Question: I need to do something like:

This is how far I know:
<URL>
The problems is that I can't put it between the '<p />' because it's dynamic content... how I can solve that?
Thank you!
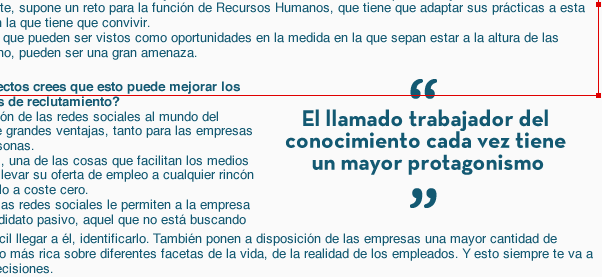
Answer: The example you have given looks like it has a "float:right;" style on the quotation.
If this is dynamic, you will need to mark is as different to the rest of the content somehow.
This is what I did v quickly:
<URL>
Note in the HTML that the quoted section appears just before the section it's indented into. If this text is marked as the heading for that section, this is how you should structure the HTML.
[Edited to show CSS and jQuery]
'''
.1-post-content p {
display:block;
}
$(document).ready(function() {
var $quotation=$('.1-post-quotation').clone();
$('.1-post-quotation').remove();
$quotation.insertAfter('.1-post-content p:nth-child(1)');
}
'''
Notes:
This is the principal, but of course you still need to tailor it to your needs, e.g. how the data changes for each usage, identifying where to put the quoted part, etc.
Also if you do use jQuery, don't forget to include the jQuery script file!
I don't want to assume too much - are you ok with where to add the CSS and script?